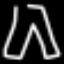
Label: pants